Interaction volume radius: 5 \u00c5
Interaction volume height: 30 \u00c5
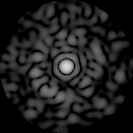
Disorder parameter: 0.8171